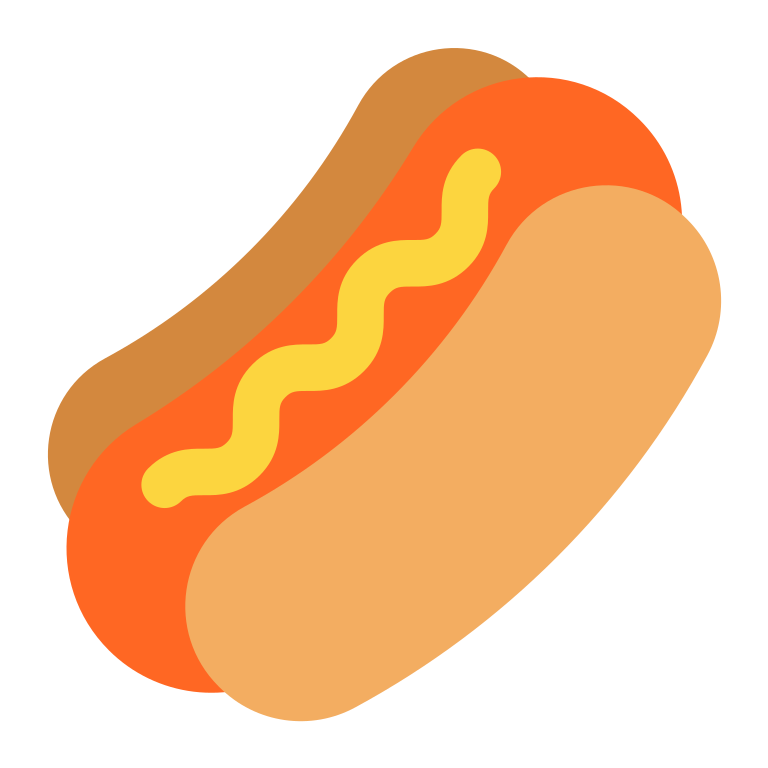
hot dog flat